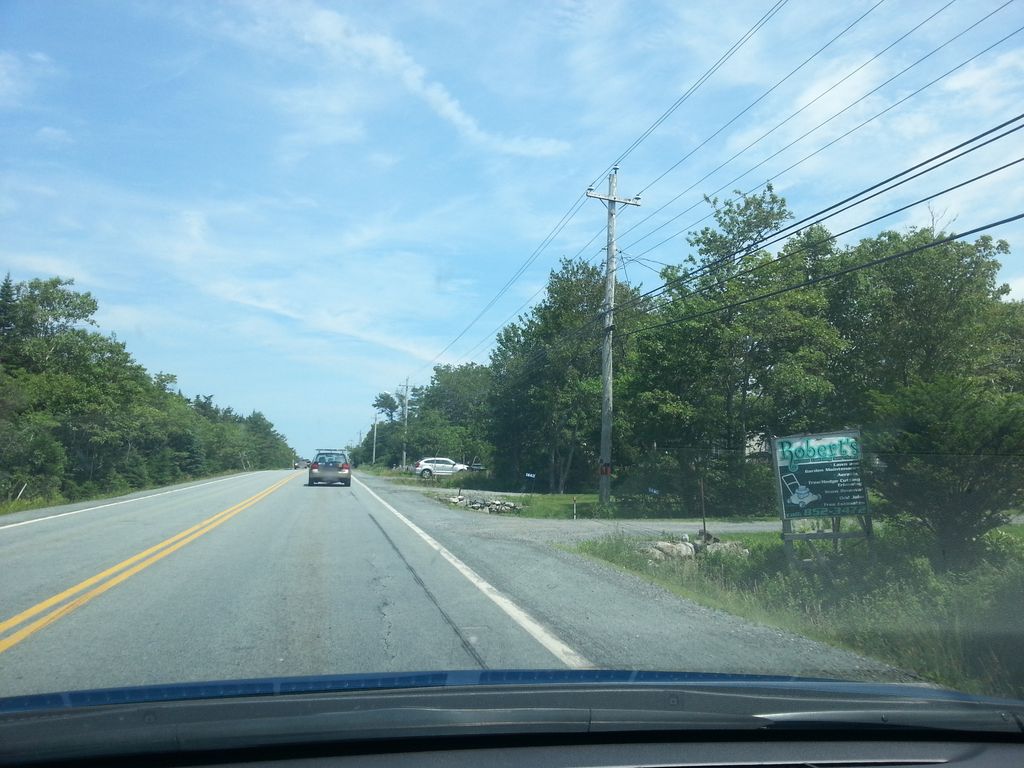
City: halifax